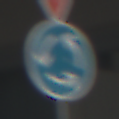
Verkehrszeichen: Kreisverkehr
Zusatzzeichen oben: VorfahrtGewaehren
Umgebung: Outdoor, Urban
Tageszeit: MorningAfternoon
Wetter: Clear
Licht: Natural
Jahreszeit: NotSpecified
Kontrast: HighContrast